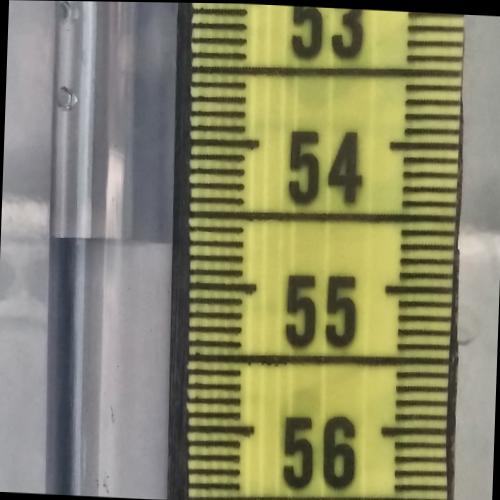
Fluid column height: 54.7 cm